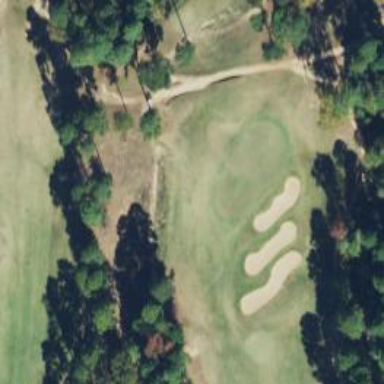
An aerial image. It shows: Golf hole.